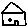
Label: house